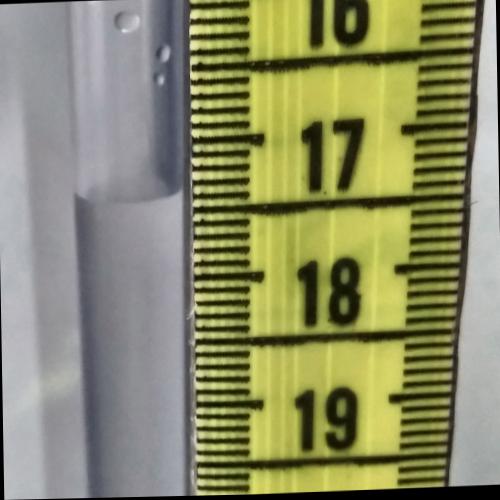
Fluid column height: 17.4 cm